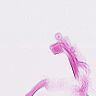
Metastatic tissue present: no